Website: home-depot
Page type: customer-info-address
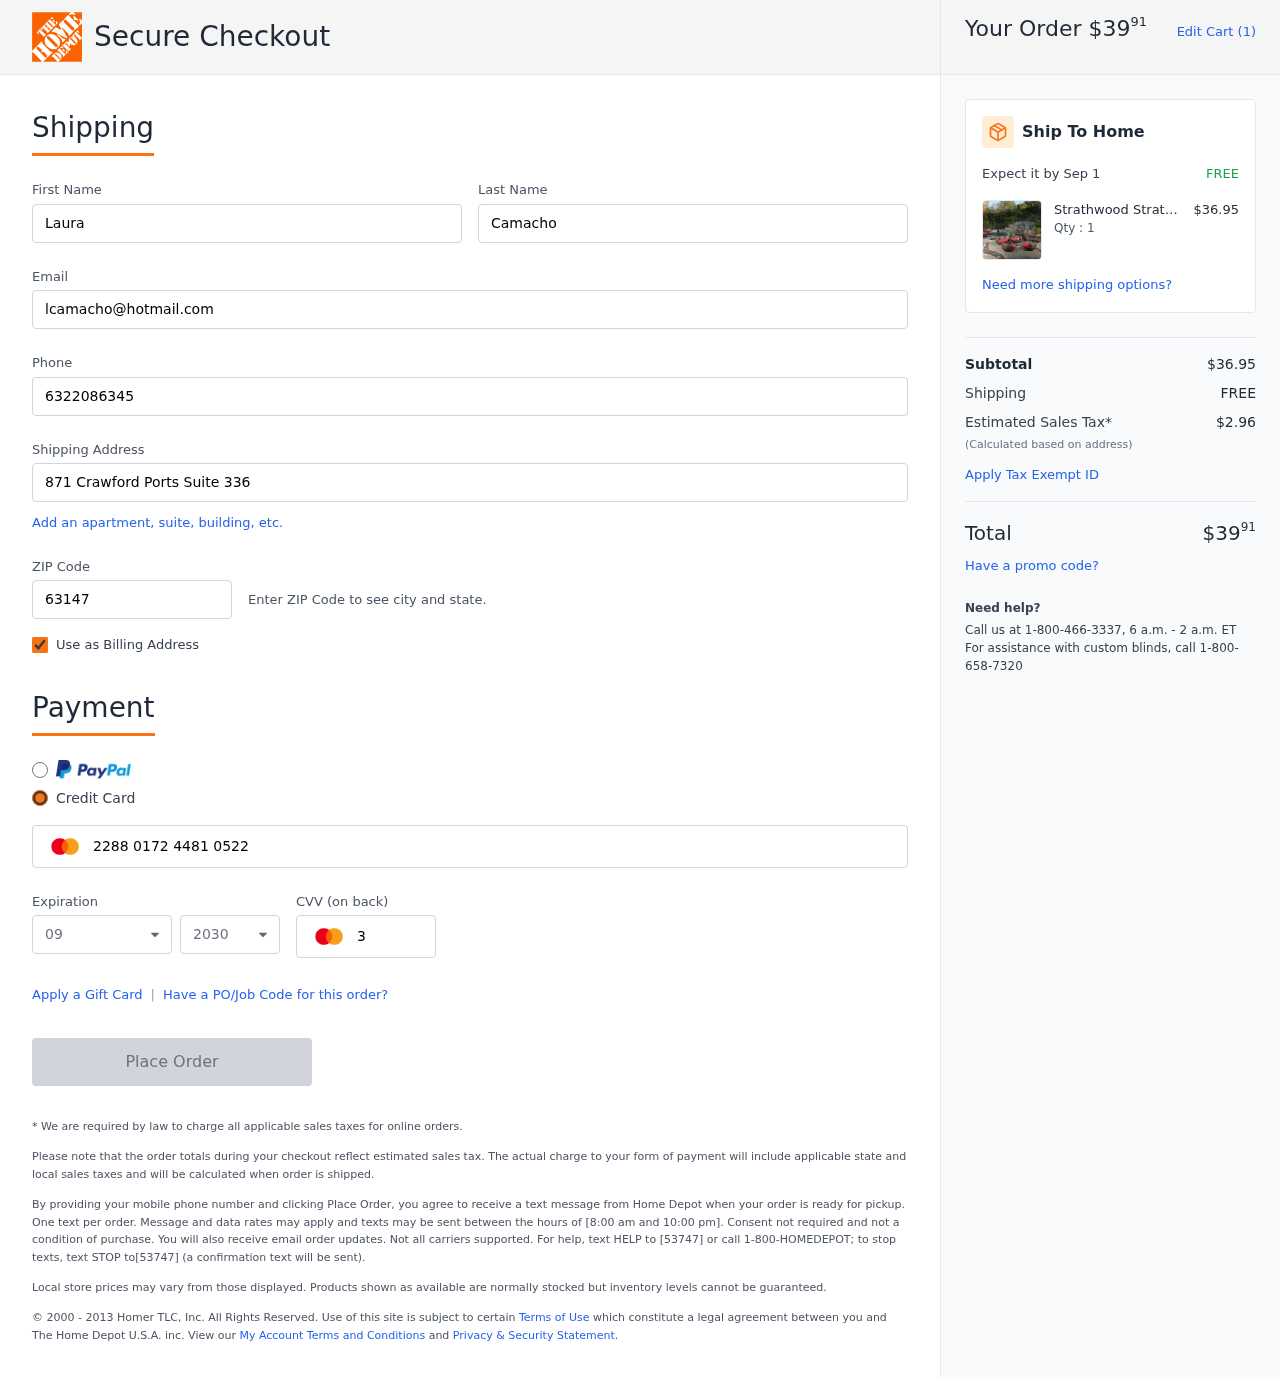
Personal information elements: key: PII_CARD_CVV
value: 393
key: PII_CARD_EXPIRY_MONTH
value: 09
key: PII_CARD_EXPIRY_YEAR
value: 30
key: PII_CARD_NUMBER
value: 2288 0172 4481 0522
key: PII_EMAIL
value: lcamacho@hotmail.com
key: PII_FIRSTNAME
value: Laura
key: PII_LASTNAME
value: Camacho
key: PII_PHONE
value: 6322086345
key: PII_POSTCODE
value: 63147
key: PII_STREET
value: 871 Crawford Ports Suite 336
Product elements: key: PRODUCT1_BRAND
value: Strathwood
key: PRODUCT1_NAME
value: Strathwood Cantina Collection (Discontinued by Manufacturer)
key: PRODUCT1_NAME
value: Strathwood Cantina C...
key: PRODUCT1_PRICE
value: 36.95
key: PRODUCT1_QUANTITY
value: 1
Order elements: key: ORDER_TOTAL
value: $3991
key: ORDER_NUM_ITEMS
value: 1
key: ORDER_DELIVERY_DATE
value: Sep 1
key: ORDER_SUBTOTAL
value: $36.95
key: ORDER_SHIPPING_COST
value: FREE
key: ORDER_TAX
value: $2.96